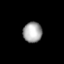
Tissue: skin
Cell type: Epithelial cells
Senescence score: 0.2642
Nuclear area (px): 381
Mean DAPI intensity: 166.1